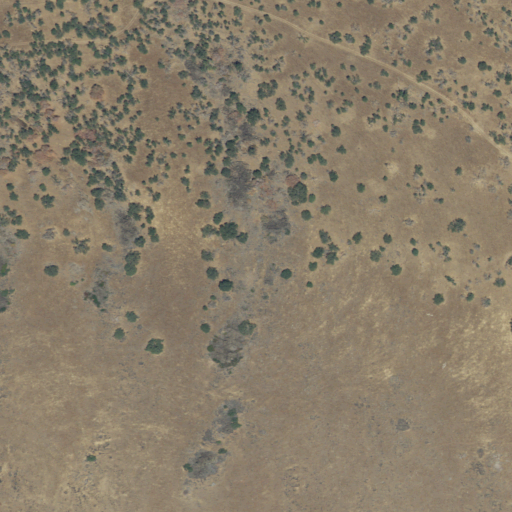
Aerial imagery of mountain in California named Red Mountain containing grassland and shrub